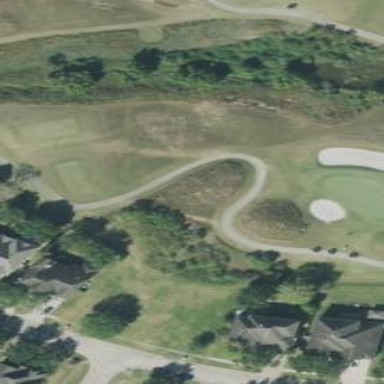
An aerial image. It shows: Area of rough grass used for golf.